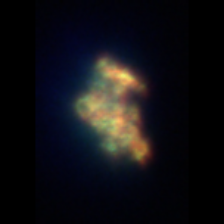
Taxon: Unknown_detritus
Group: Unknown